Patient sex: M
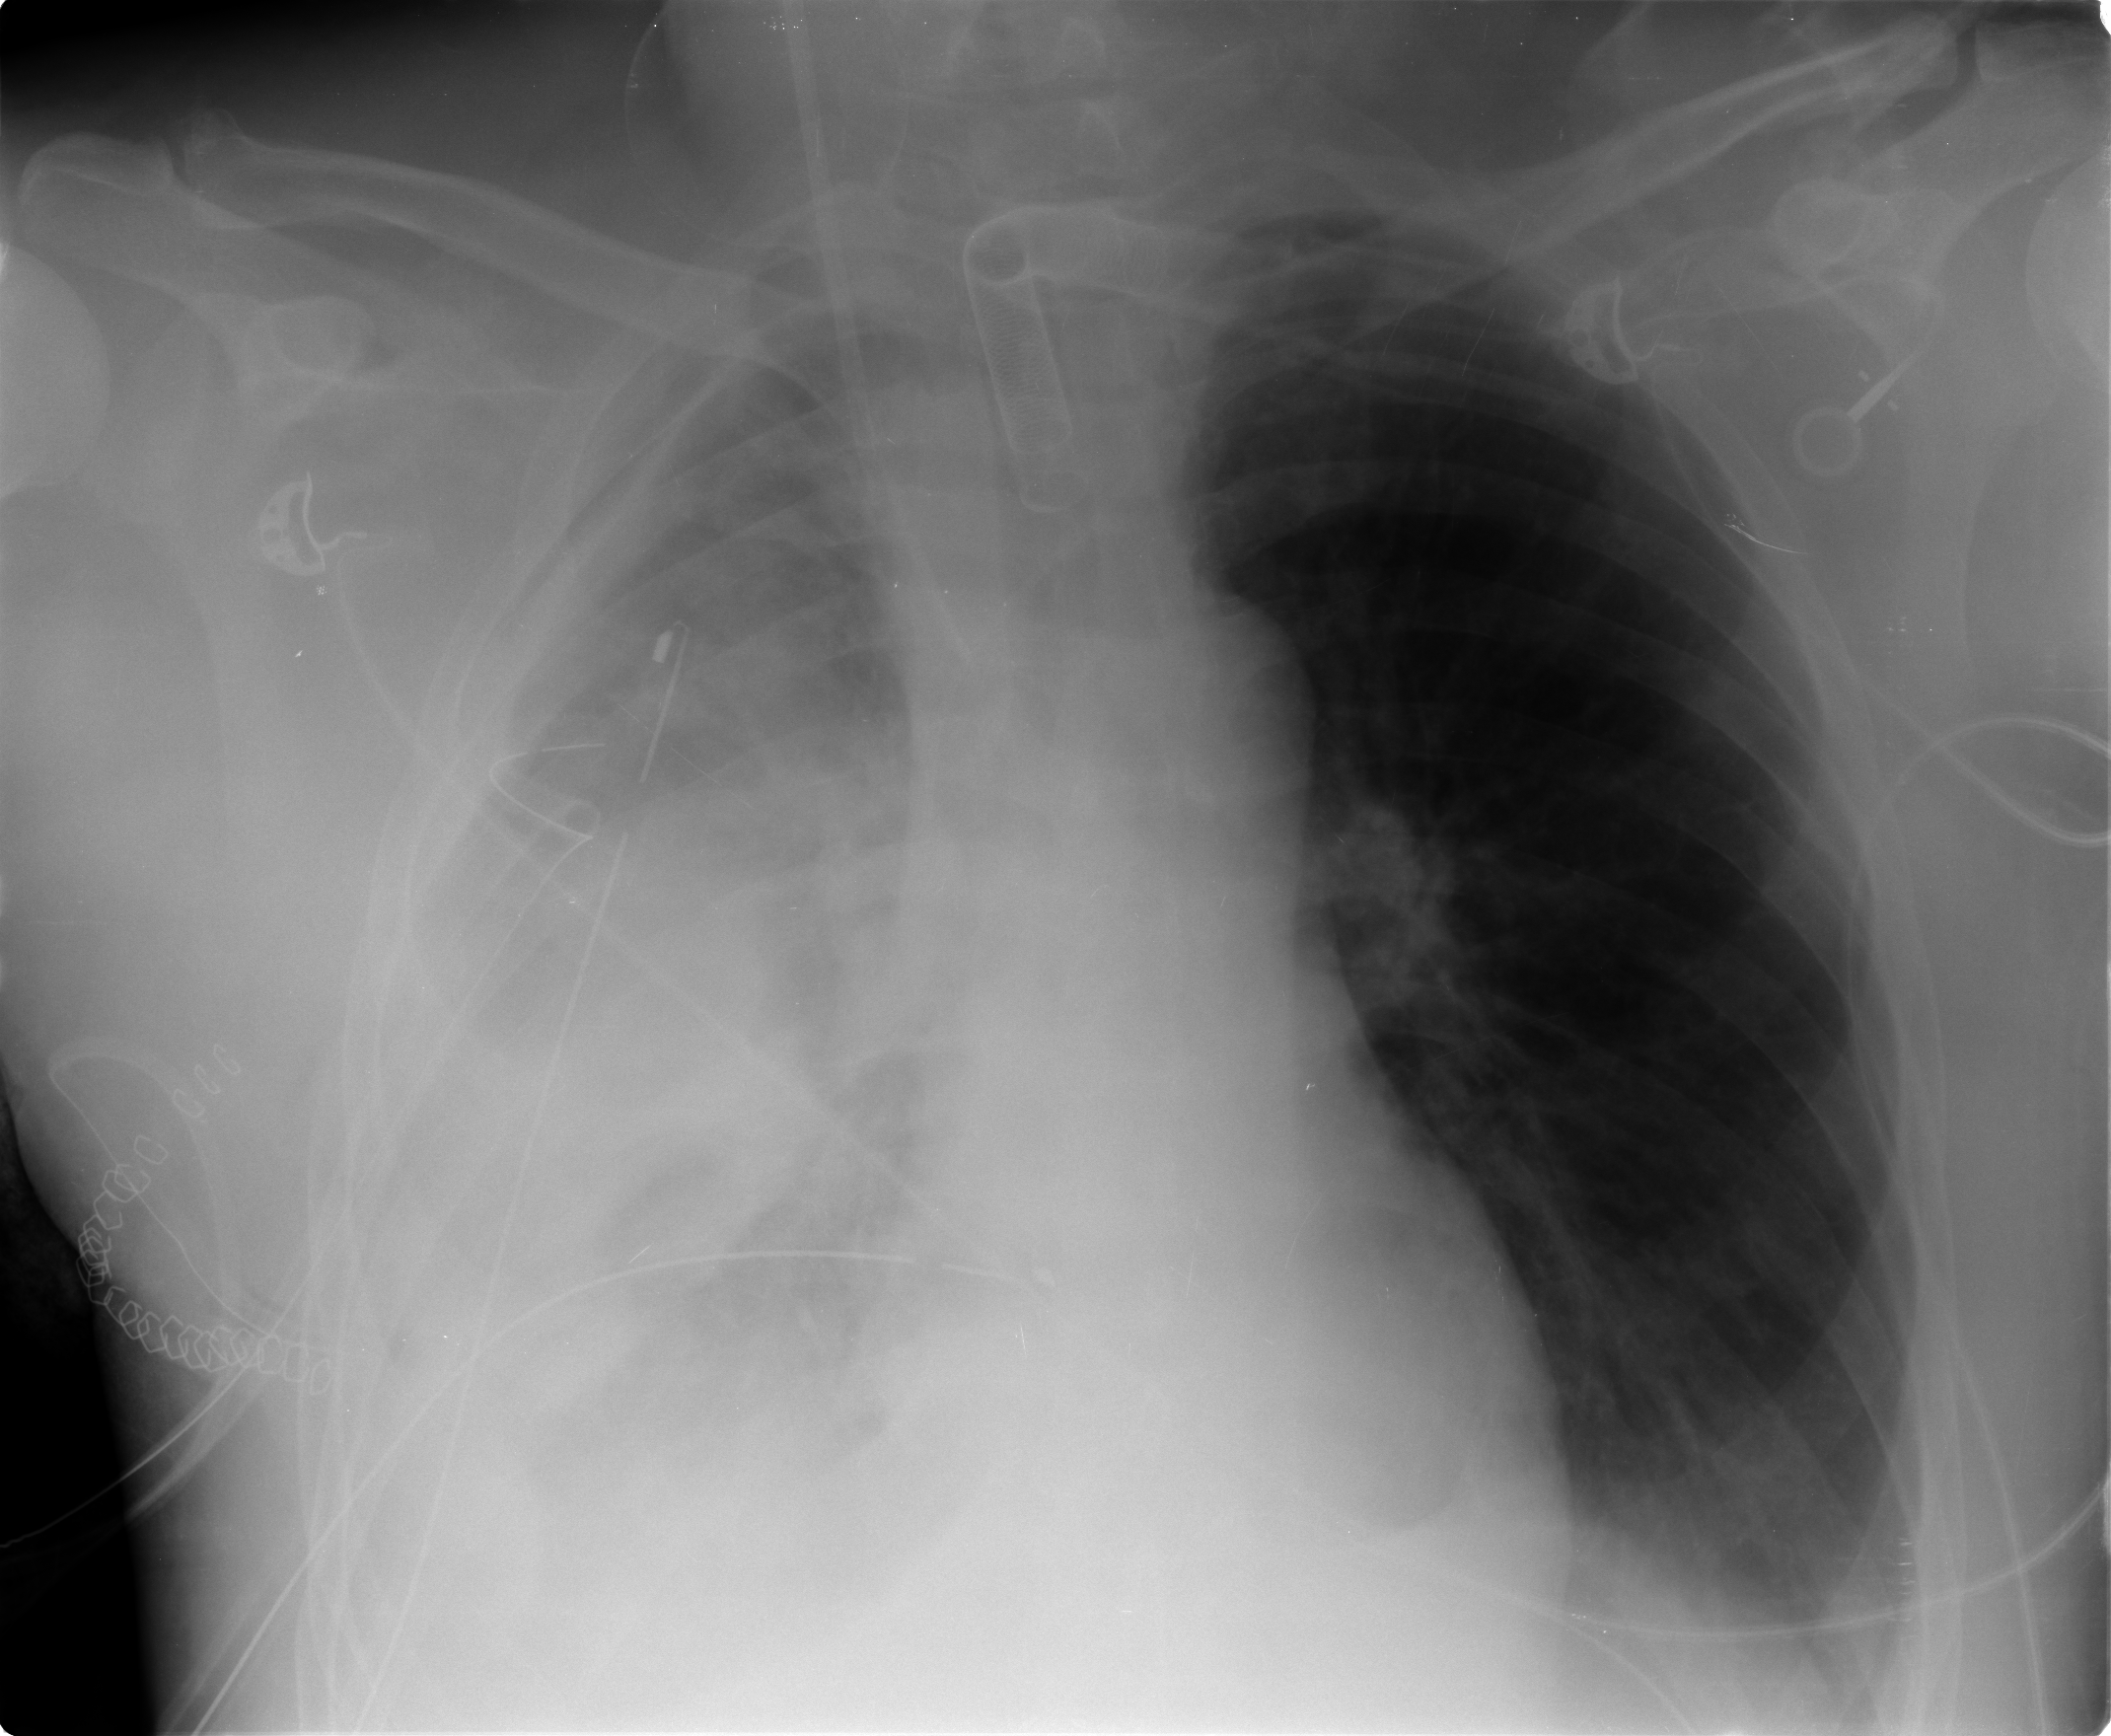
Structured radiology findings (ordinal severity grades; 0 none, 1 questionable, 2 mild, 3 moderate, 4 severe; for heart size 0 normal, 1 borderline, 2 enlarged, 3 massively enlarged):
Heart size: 0
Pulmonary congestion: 0
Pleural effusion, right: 3
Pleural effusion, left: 0
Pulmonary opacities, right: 4
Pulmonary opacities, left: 0
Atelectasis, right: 4
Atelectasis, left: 1